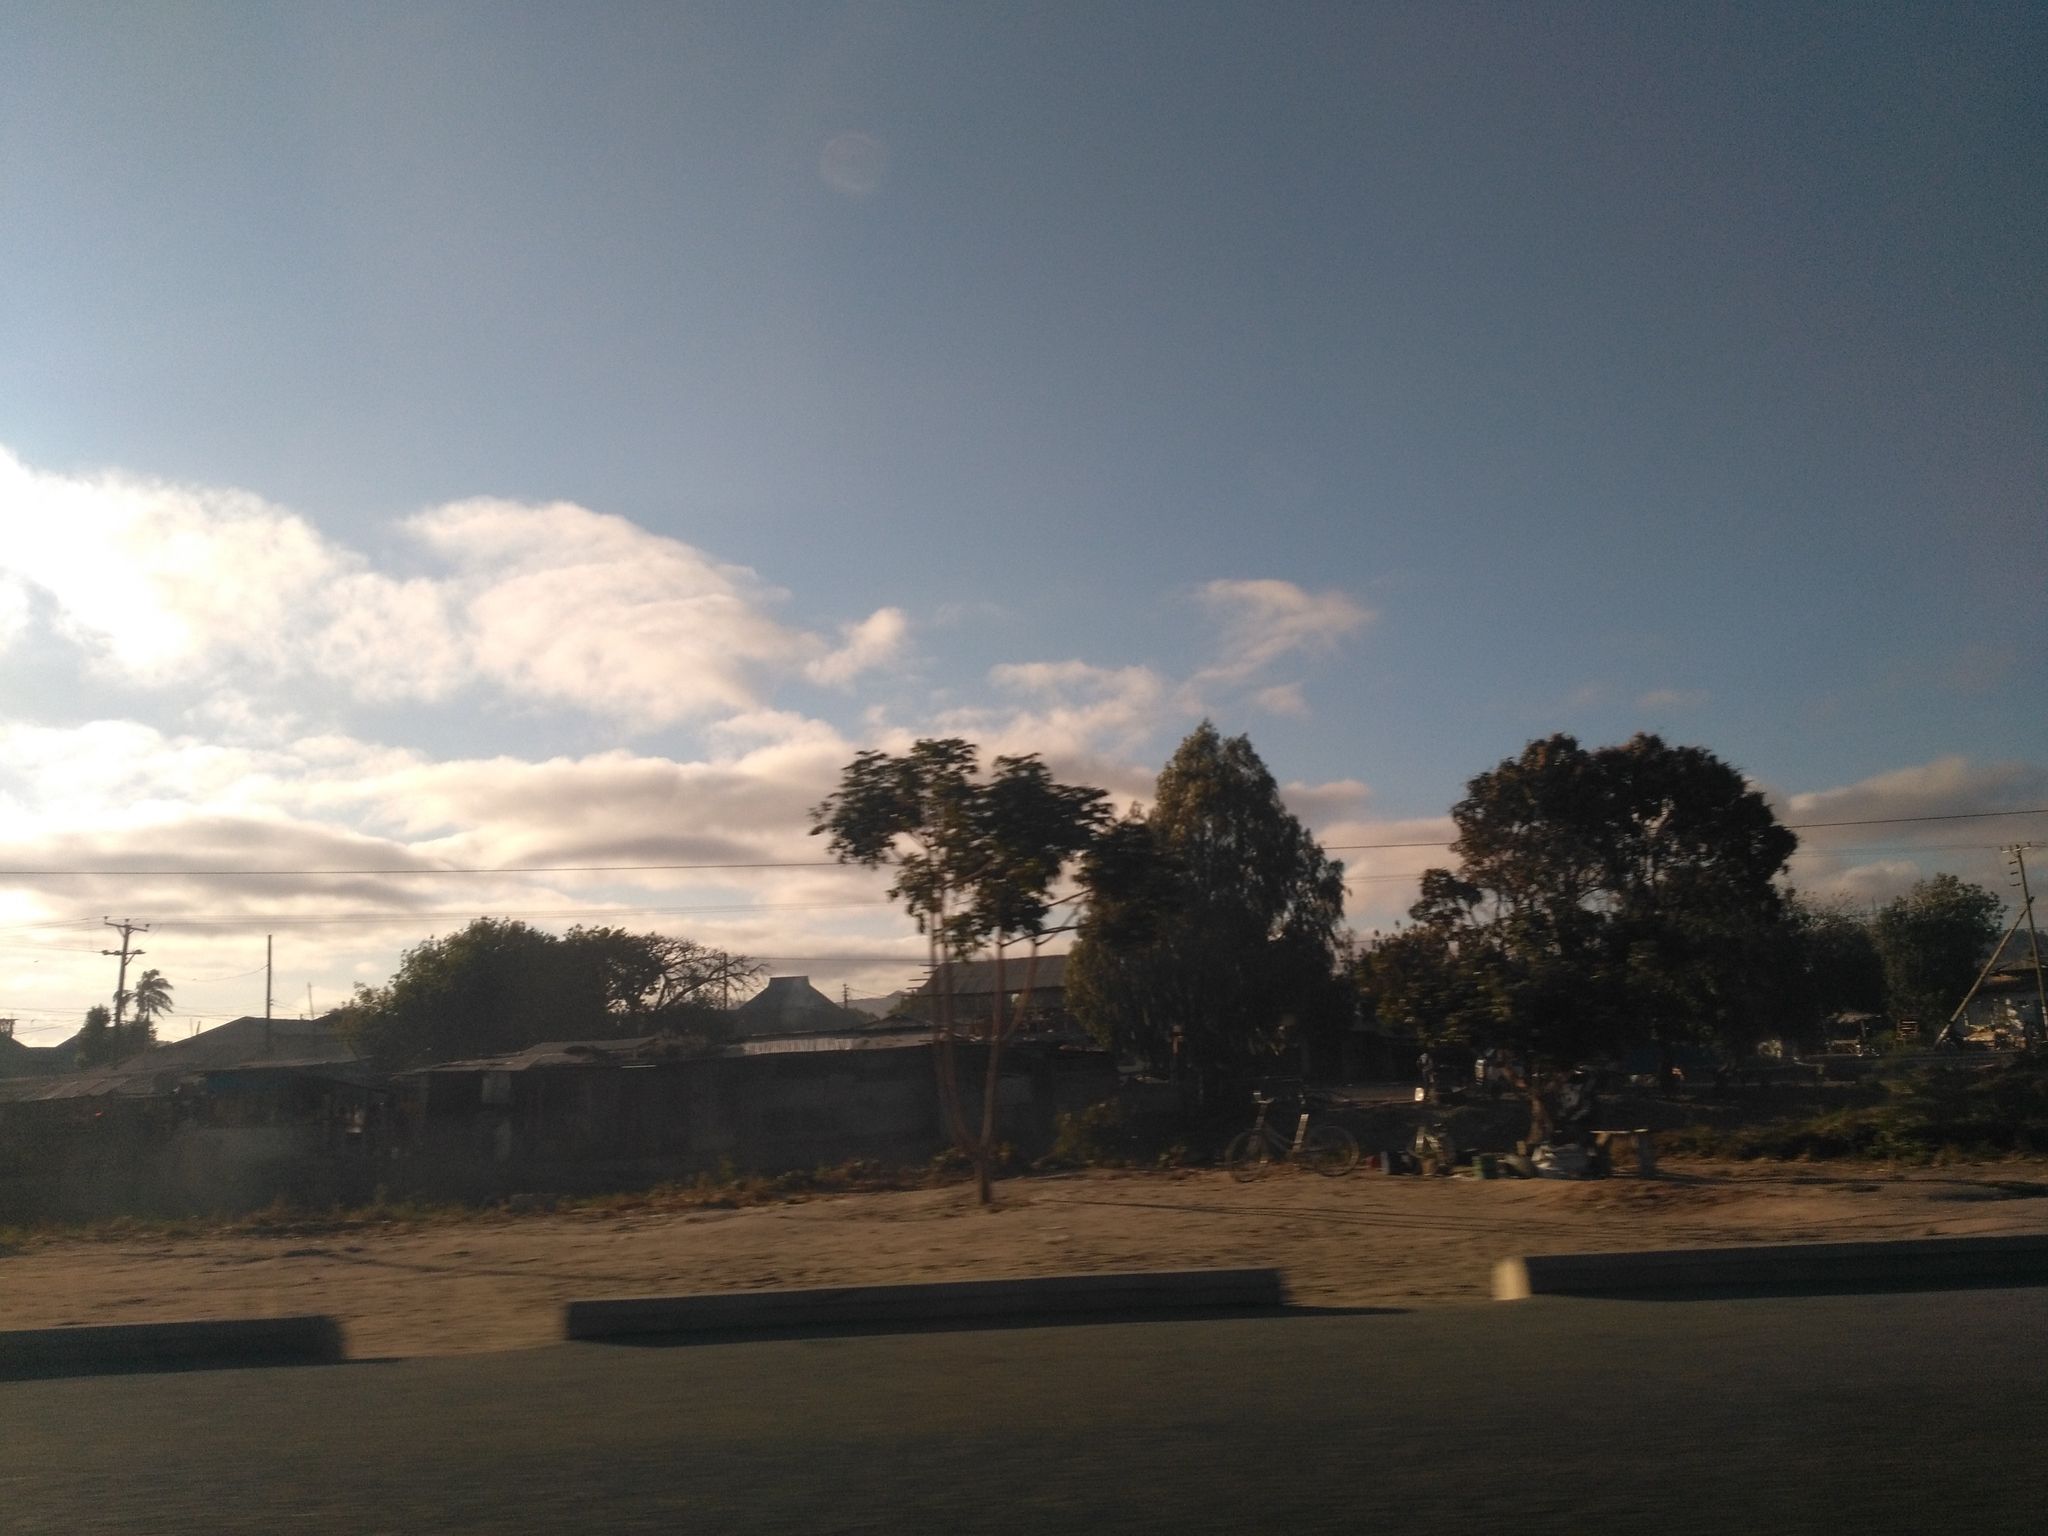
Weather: clear
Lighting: dusk/dawn
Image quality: slightly poor
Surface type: driving surface
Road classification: trunk
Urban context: urban centre
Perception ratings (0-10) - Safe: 4.03, Lively: 2.61, Beautiful: 4.36, Boring: 1.41, Depressing: 6.8, Wealthy: 3.69